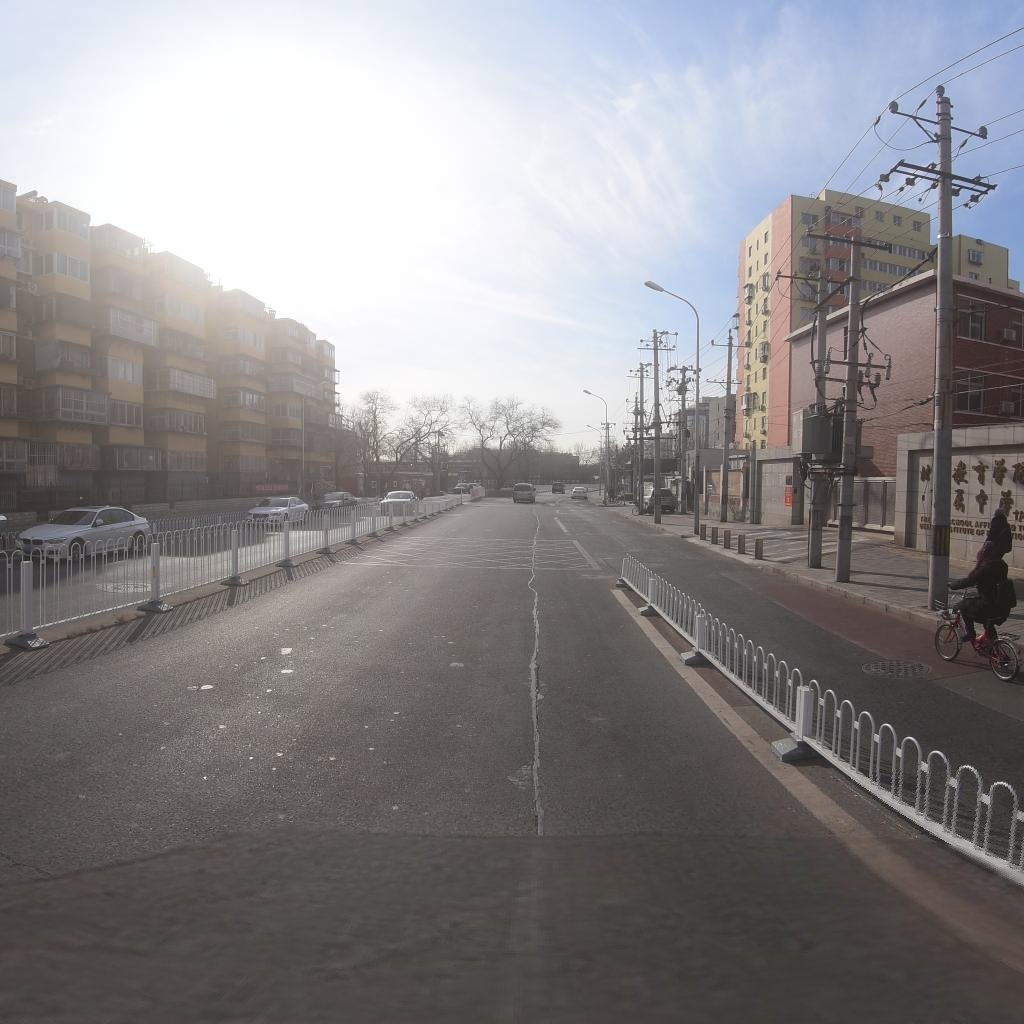
Region: Xicheng
Road damage annotations: longitudinal crack, manhole cover, transverse crack